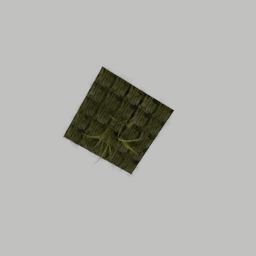
Label: nature